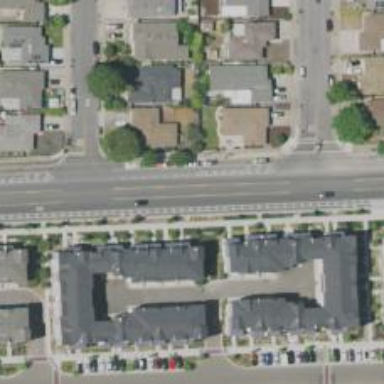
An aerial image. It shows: Secondary road surrounded by residential properties.